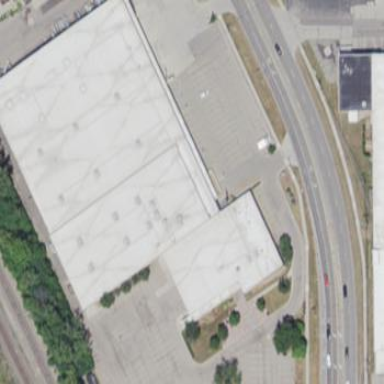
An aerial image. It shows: Building that serves as food bank.